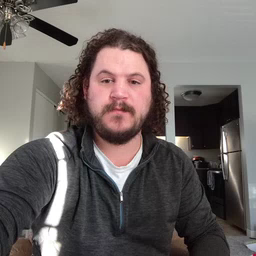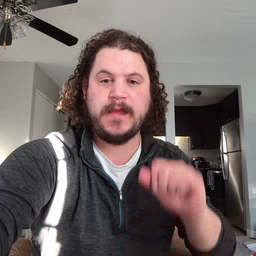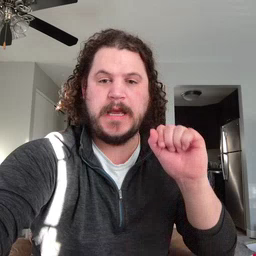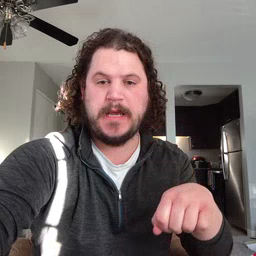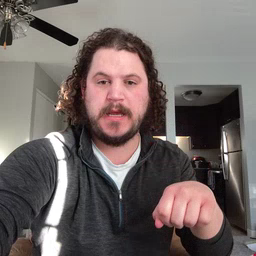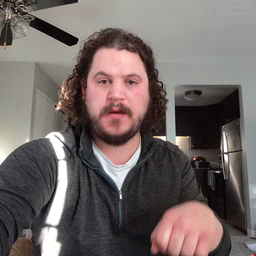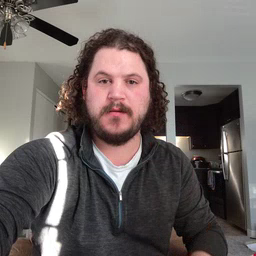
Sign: can